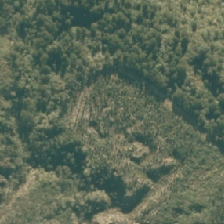
Land cover: harvested_forest